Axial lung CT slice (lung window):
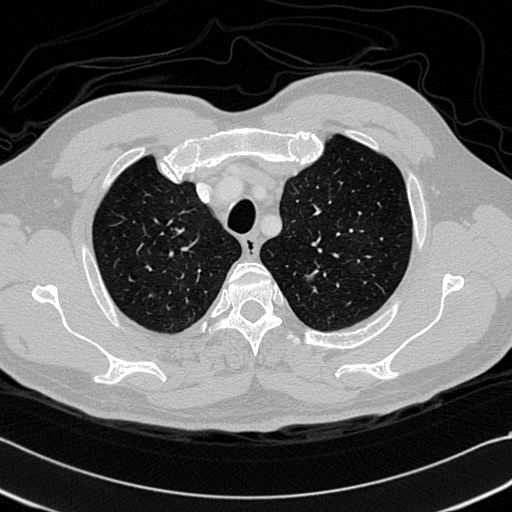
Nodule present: yes
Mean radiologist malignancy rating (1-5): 3